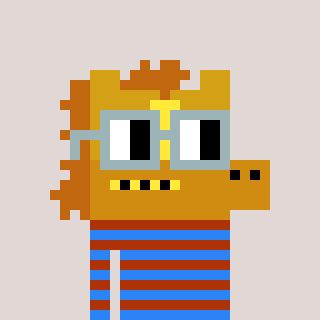
a pixel art character with square dark gray glasses, a yellow horse-shaped head and a hotbrown-colored body on a warm background